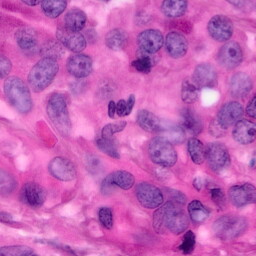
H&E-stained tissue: Pancreatic